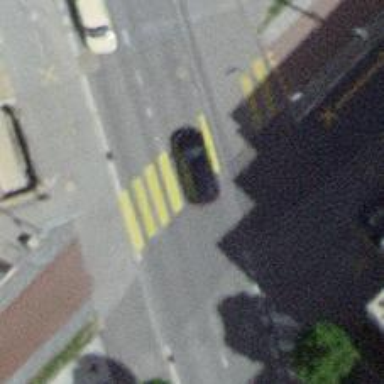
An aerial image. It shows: Zebra crossing on the road.